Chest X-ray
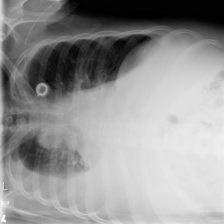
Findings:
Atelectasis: negative
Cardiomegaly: negative
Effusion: positive
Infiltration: negative
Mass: negative
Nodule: negative
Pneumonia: negative
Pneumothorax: negative
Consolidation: negative
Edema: negative
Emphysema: negative
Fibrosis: negative
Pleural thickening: negative
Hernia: negative